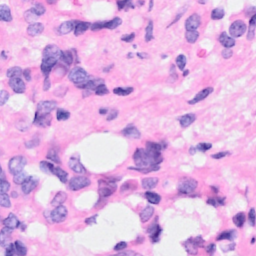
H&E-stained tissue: Breast